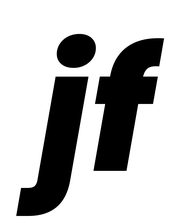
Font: Poppins-ExtraBoldItalic